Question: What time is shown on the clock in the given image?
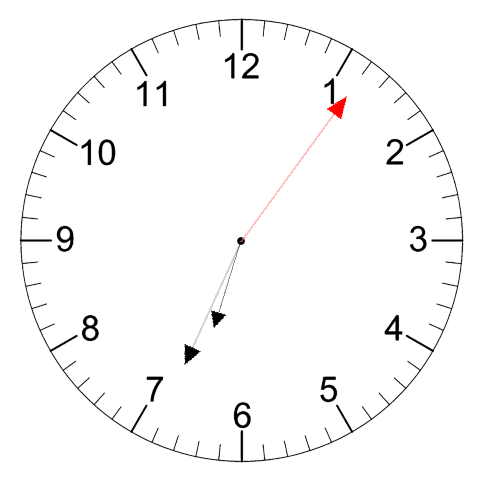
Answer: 06:34:06